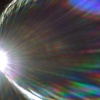
Label: sunburn